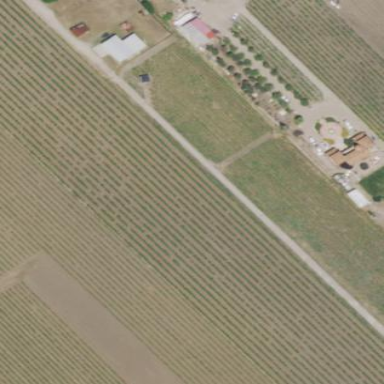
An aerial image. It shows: Vineyard with wine grapes as the crop.